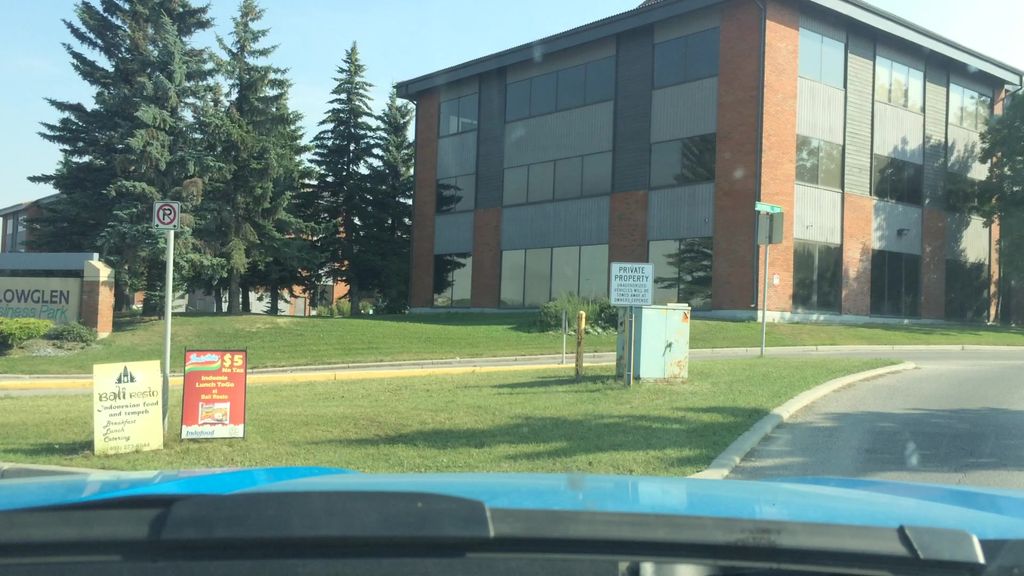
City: calgary